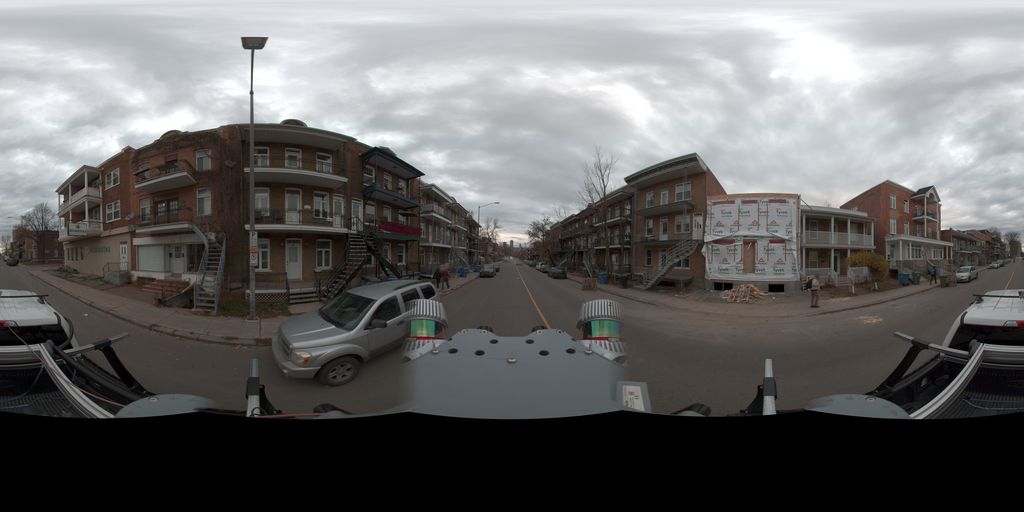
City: quebec_city